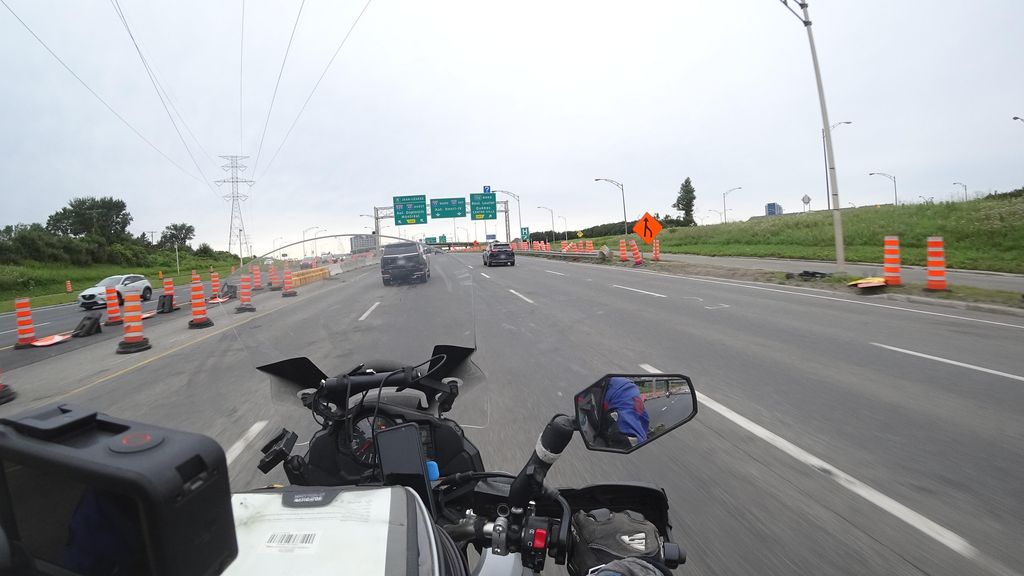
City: quebec_city